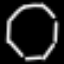
Label: octagon